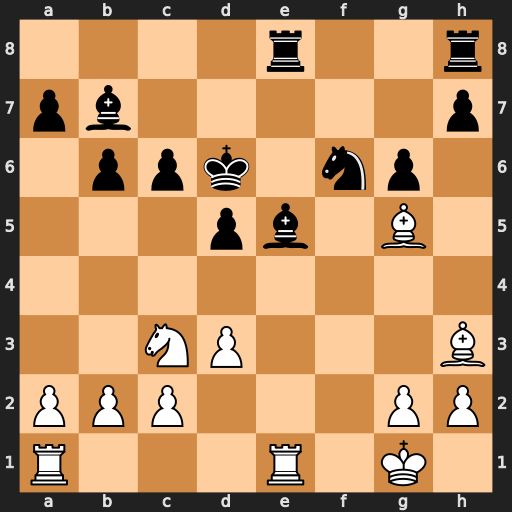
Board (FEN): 4r2r/pb5p/1ppk1np1/3pb1B1/8/2NP3B/PPP3PP/R3R1K1
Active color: w
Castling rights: -
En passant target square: -
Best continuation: Rxe5 Kxe5 d4+ Kd6 Bxf6